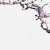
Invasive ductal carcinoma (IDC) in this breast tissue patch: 0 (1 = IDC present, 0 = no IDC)